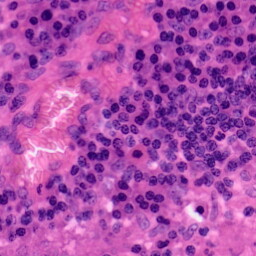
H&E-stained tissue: Colon